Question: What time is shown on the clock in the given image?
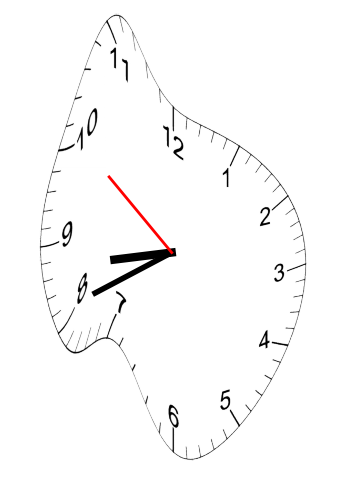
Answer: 08:40:51